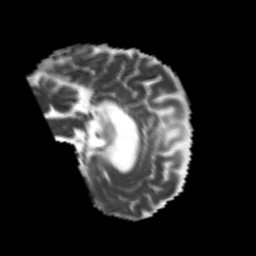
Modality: MD
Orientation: sagittal
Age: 31
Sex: female
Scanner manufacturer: siemens
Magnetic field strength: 3 T
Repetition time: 4.999 s
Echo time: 0.07946 s